Question: I use the Google Webfonts service on my website and rely heavily on it. It renders fine on most browsers, but in Chrome on Windows it renders especially bad. Very choppy and pixelated.
What i have found out so far is that Chrome requires the .svg format font to be loaded first. The font i am using however, called Asap, was only available in .woff. I converted it to .svg using a free online service, but when i added that to my stylesheet (before the .woff), it didn't change anything.
I've also tried:
'''
-webkit-font-smoothing: antialiased;
text-shadow: 0px 0px 0px;
'''
Hoping that either would help the text render more smoothly.
Right now i've run out of ideas and i would hate to change fonts. Does anyone have an idea how i can solve this problem? I've been using the Adobe Browserlab to test the rendering, seeing as how i only own a mac. The link to the site is: <URL>
Thanks in advance!
Chrome 35 Beta seems to have finally solved this issue:

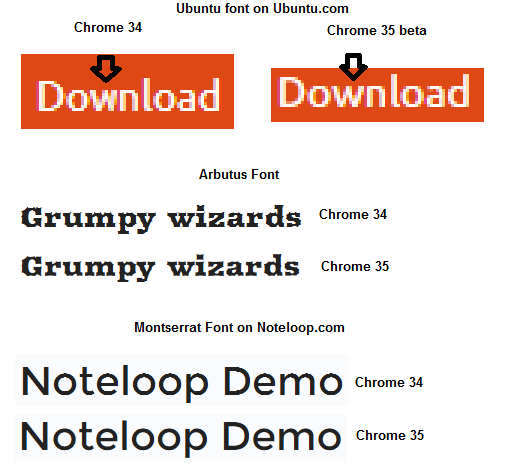
Answer: ## Update August 2014
> Google finally fixes this issue in Chrome 37 natively!!!. But for historical reasons I won't delete this answer.
### Problem
The issue is created because . However, chrome still renders SVG files well. If you move the call for your svg file up in your syntax above the woff, chrome will download the svg and use it instead of the woff file. Some tricks like you propose work well, but only on certain font sizes.
But this bug is very well known to the Chrome developer team, and has been in fixing since July 2012. See the official bug report thread here: <URL>
### Update Oct 2013 (Thanks to @Catch22)
Apparently some websites may experience . So there is a <URL> to skin it. If you call the svg with a media query specific to Chrome, the spacing issues disappear:
'''
@media screen and (-webkit-min-device-pixel-ratio:0) {
@font-face {
font-family: 'MyWebFont';
src: url('webfont.svg#svgFontName') format('svg');
}
}
'''
### First approach solution:
The Fontspring bulletproof syntax modified to serve the svg first:
'''
@font-face {
font-family: 'MyWebFont';
src: url('webfont.eot');
src: url('webfont.eot?#iefix') format('embedded-opentype'),
url('webfont.svg#svgFontName') format('svg'),
url('webfont.woff') format('woff'),
url('webfont.ttf') format('truetype');
}
'''
### Further reading:
- <URL>